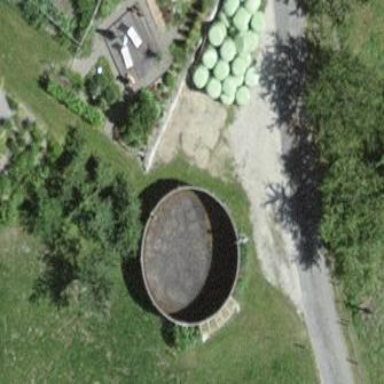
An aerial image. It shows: Storage tank created as man-made structure.